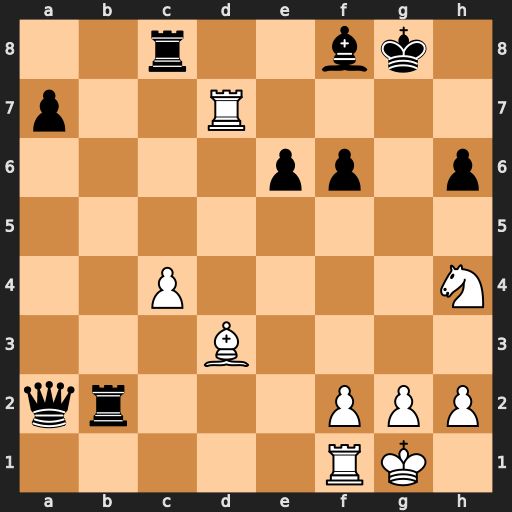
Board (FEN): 2r2bk1/p2R4/4pp1p/8/2P4N/3B4/qr3PPP/5RK1
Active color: w
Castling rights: -
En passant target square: -
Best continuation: Bh7+ Kh8 Ng6#